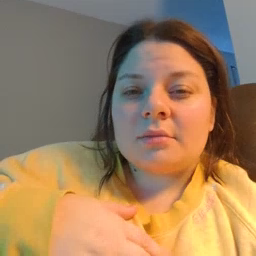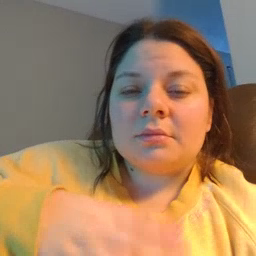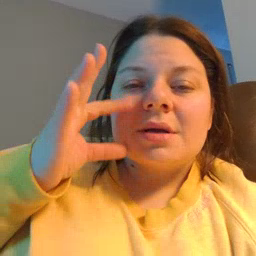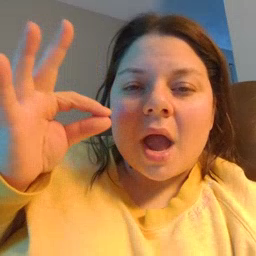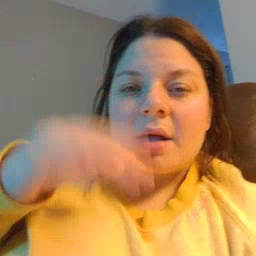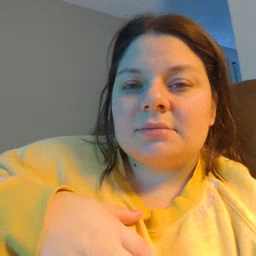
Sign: cat